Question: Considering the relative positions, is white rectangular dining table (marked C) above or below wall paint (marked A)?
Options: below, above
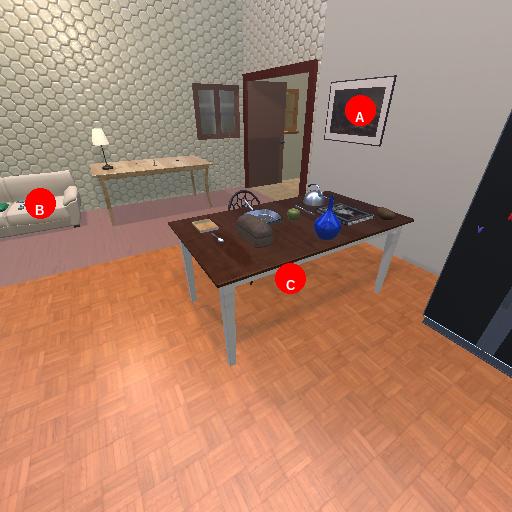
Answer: below